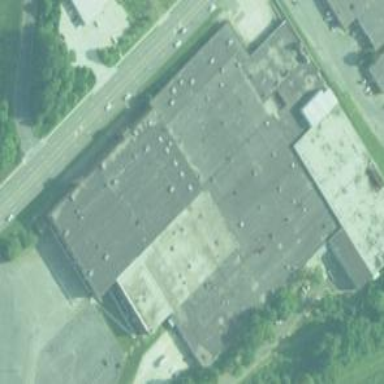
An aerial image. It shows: Historic factory.